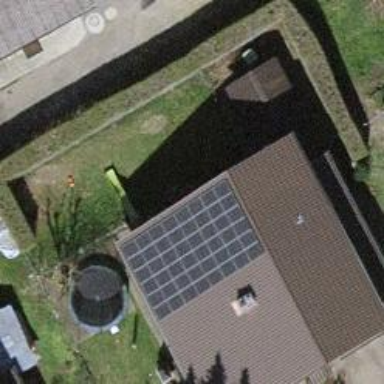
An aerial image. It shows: Solar power generator utilizing photovoltaic technology with solar photovoltaic panels.